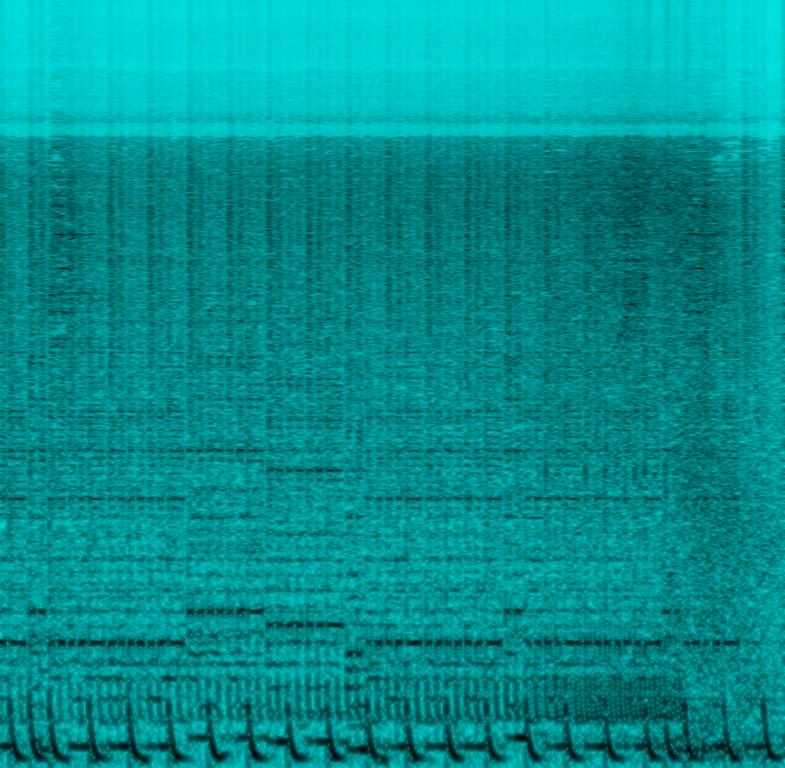
This music is an electronic instrumental. The tempo is fast with synthesiser articulation, electronically arranged music and digital drumming . The music is a vigorous, vivacious, energetic, hypnotic, psychedelic, new age, trance like and trippy. This is used in EDM/ Techno Pop.